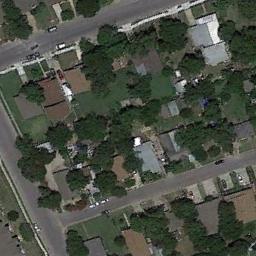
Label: medium_residential